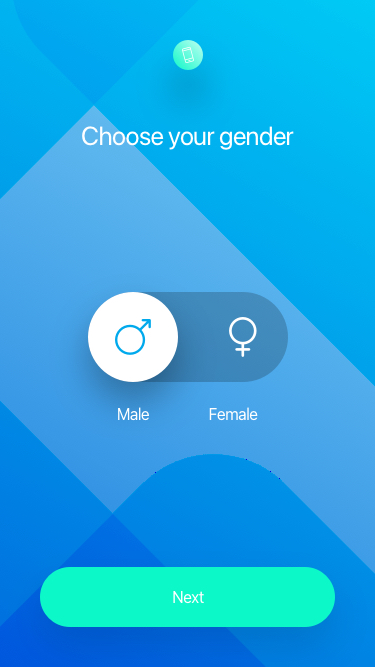
Text in this UI design:
Next
Male
Female
Choose your gender